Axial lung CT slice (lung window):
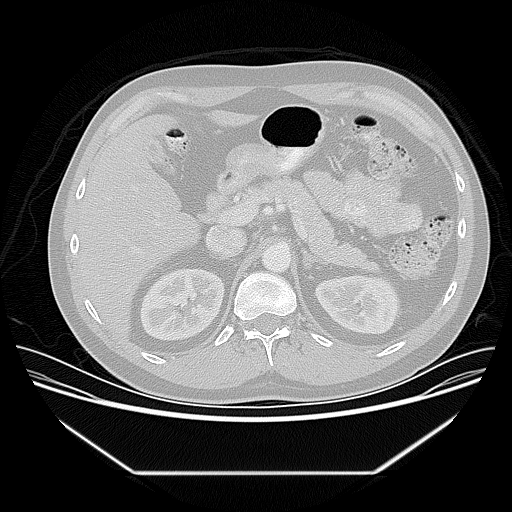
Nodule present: no